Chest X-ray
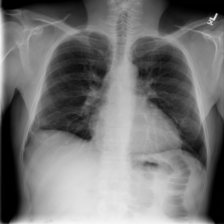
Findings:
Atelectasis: negative
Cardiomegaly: negative
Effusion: negative
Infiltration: negative
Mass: negative
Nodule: negative
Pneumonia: negative
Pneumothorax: negative
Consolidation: negative
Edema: negative
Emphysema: negative
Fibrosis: negative
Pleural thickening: negative
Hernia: negative